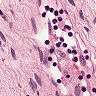
Metastatic tissue present: no